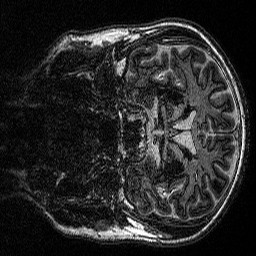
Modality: MP2RAGE
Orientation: coronal
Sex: male
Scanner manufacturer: siemens
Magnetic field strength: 3 T
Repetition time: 5 s
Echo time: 0.00292 s